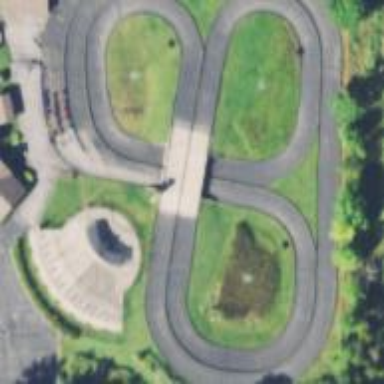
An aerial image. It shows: Karting raceway bridge.